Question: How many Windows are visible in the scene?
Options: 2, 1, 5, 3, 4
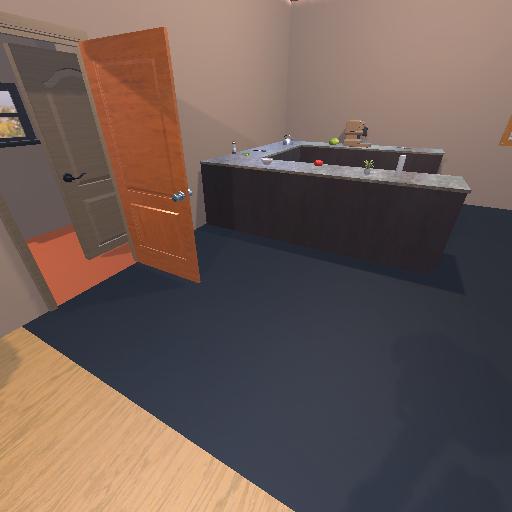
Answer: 2